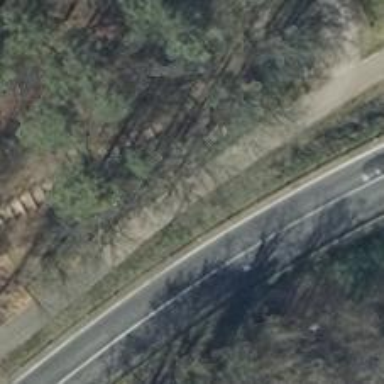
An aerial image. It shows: Track with grade1 tracktype.